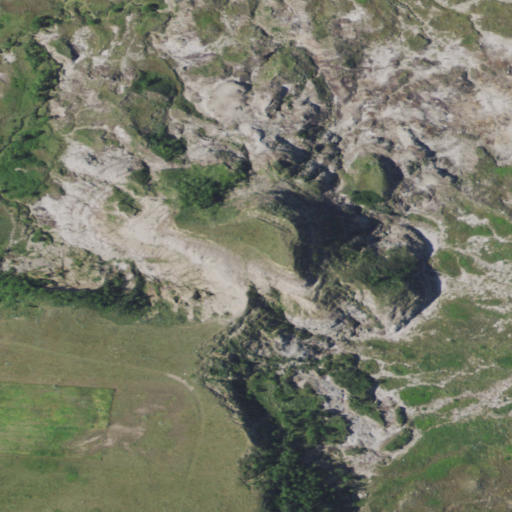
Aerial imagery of mountain in North Dakota named Rattlesnake Butte containing grassland, barren land, and evergreen forest